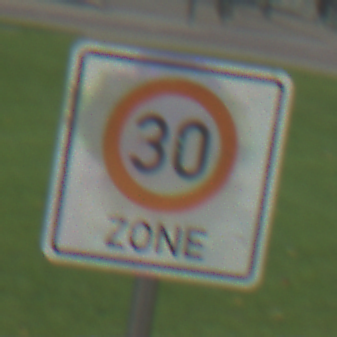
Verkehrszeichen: BeginnZone30
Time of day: MorningAfternoon
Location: Outdoor (Urban)
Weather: PartlyCloudy
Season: NotSpecified
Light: Natural